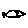
Label: fish